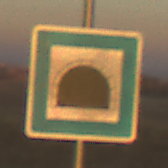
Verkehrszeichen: Tunnel
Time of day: SunriseSunset
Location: Outdoor (Nature)
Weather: Clear
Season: NotSpecified
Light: Natural